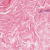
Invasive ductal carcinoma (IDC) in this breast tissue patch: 0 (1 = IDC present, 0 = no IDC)